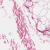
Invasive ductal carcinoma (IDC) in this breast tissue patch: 0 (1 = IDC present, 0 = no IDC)